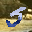
Label: 5